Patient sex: F
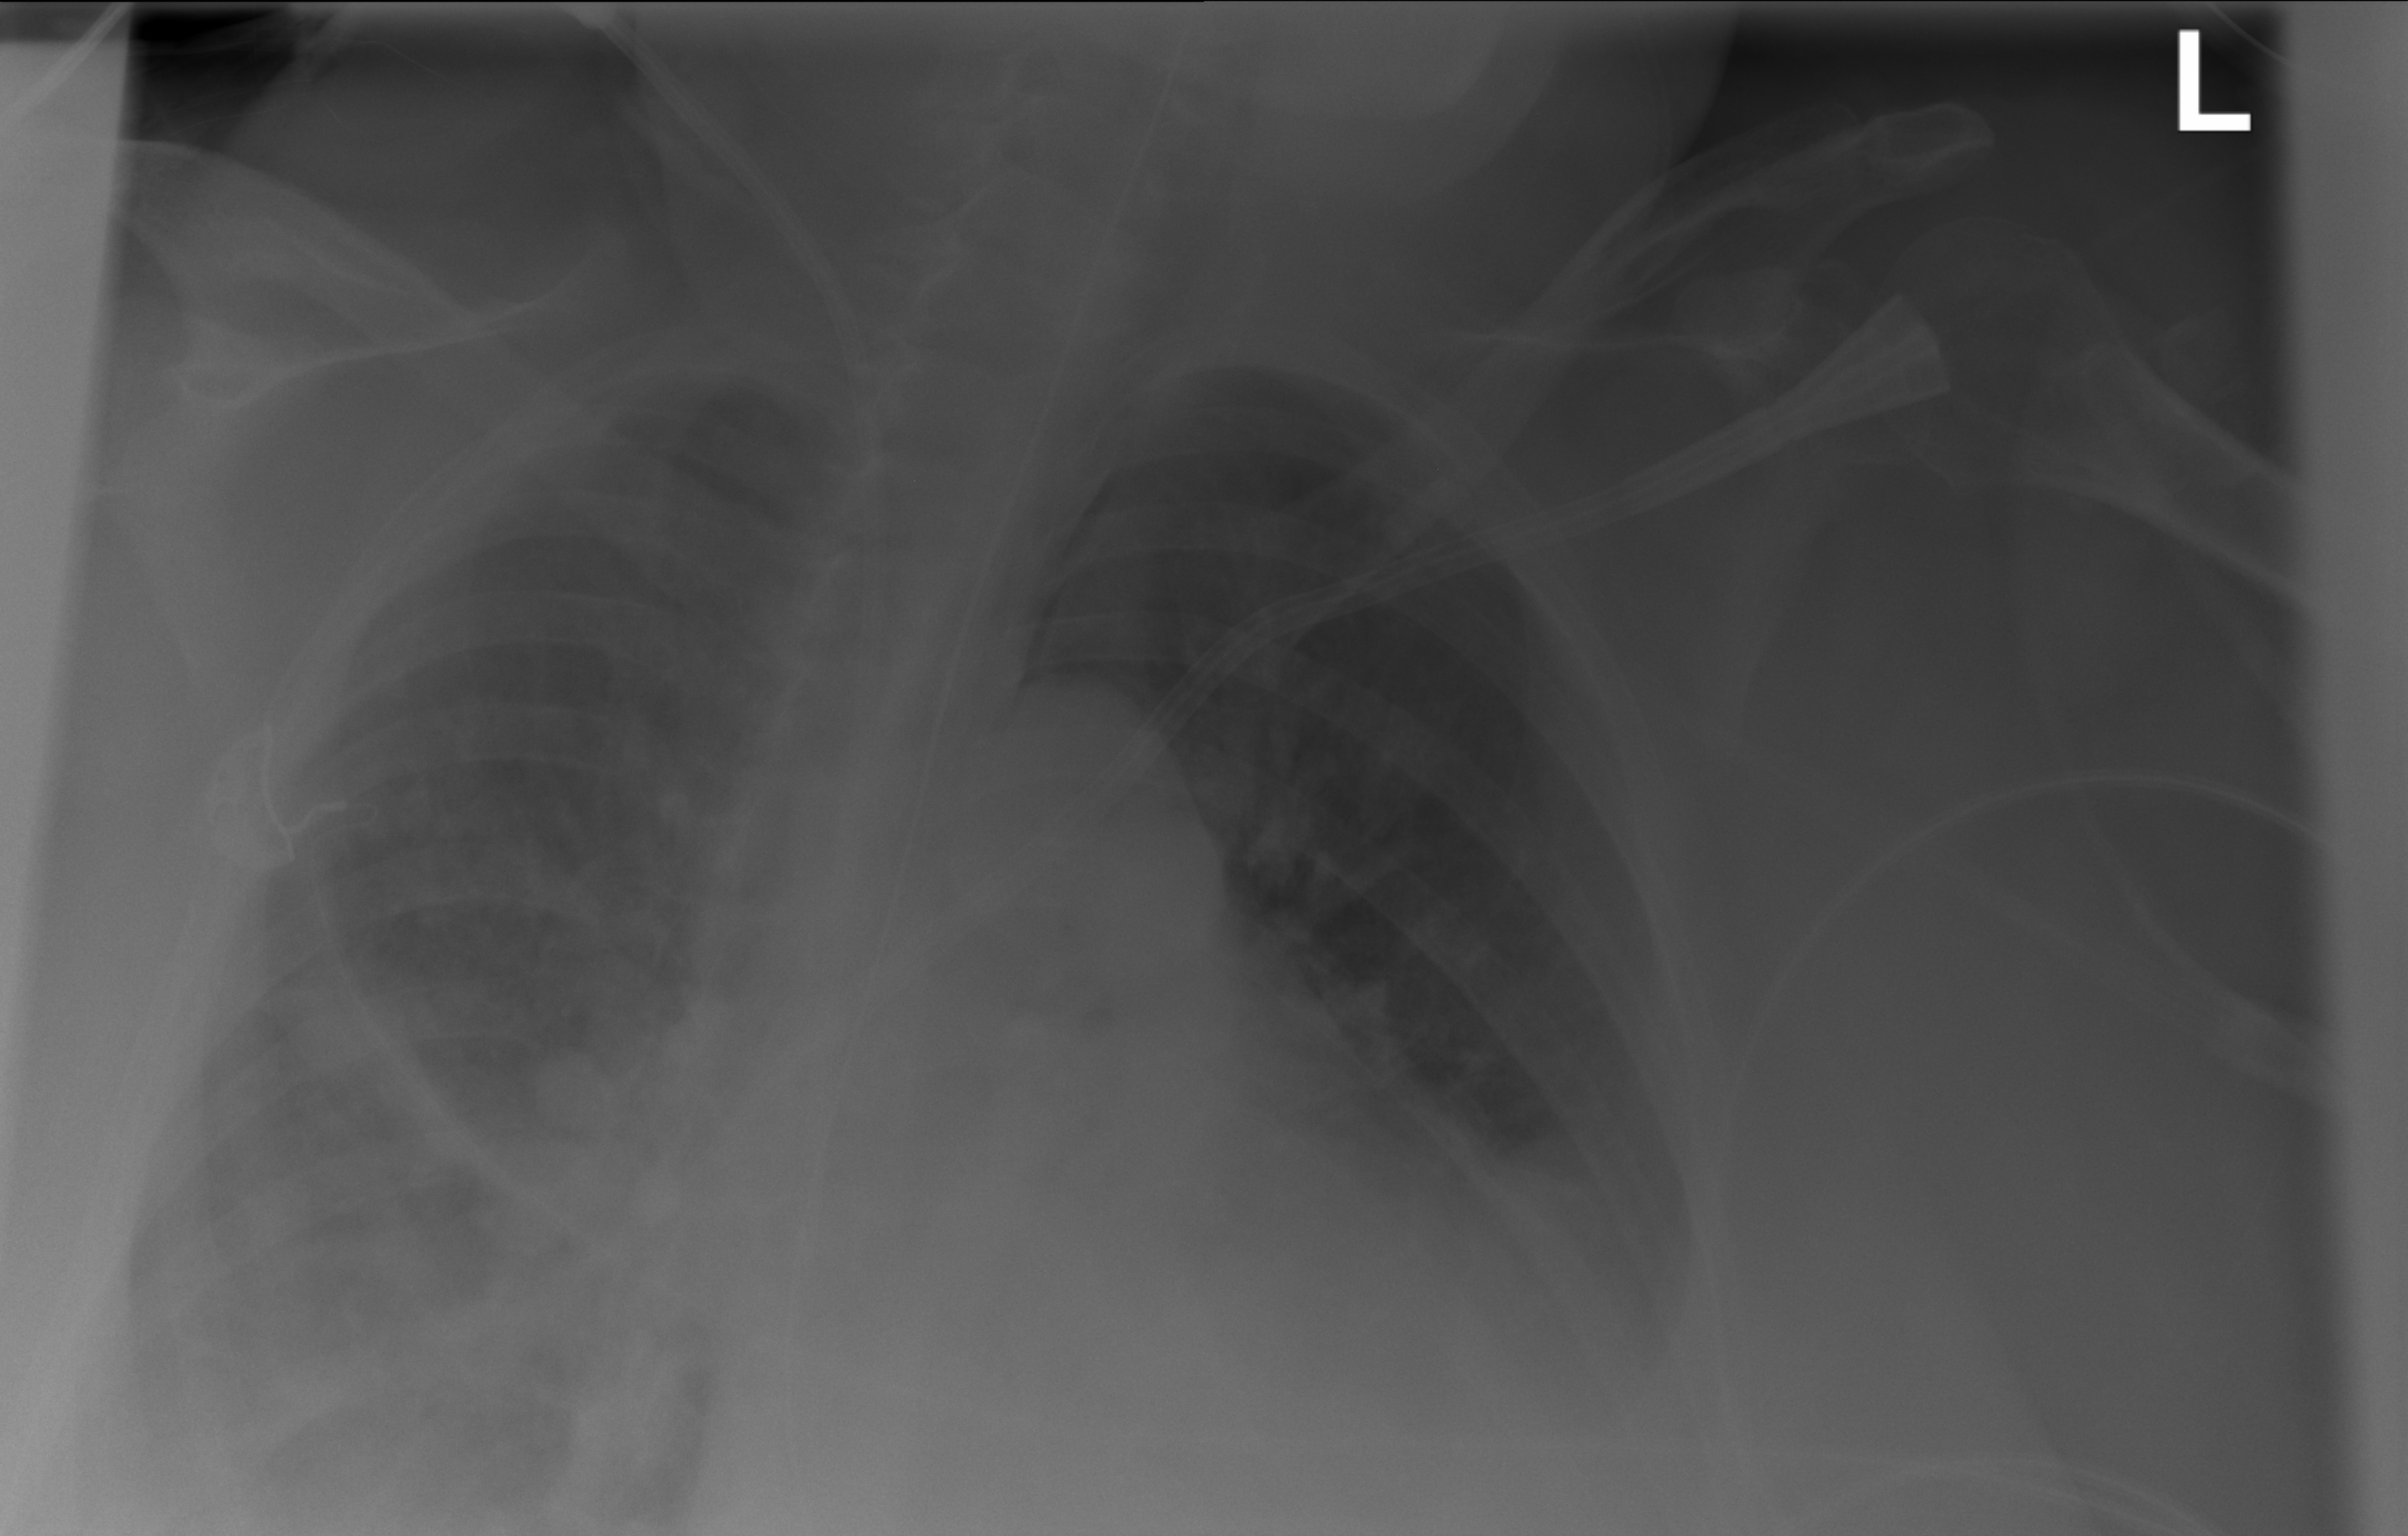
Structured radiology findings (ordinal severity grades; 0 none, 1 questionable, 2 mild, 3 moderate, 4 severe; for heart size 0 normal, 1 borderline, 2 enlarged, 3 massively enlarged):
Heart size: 2
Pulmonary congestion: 2
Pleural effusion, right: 1
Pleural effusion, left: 2
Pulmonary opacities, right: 2
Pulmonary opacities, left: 0
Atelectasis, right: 0
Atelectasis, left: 0